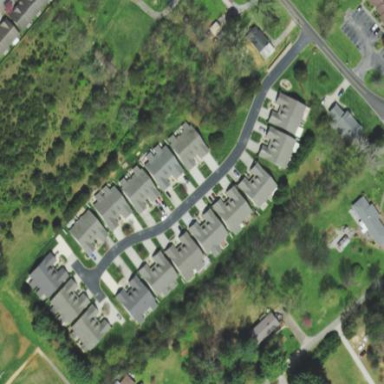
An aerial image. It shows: Condominium in residential area.